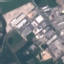
Land use / land cover: Industrial